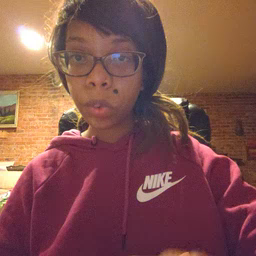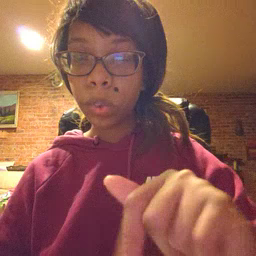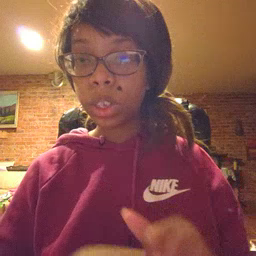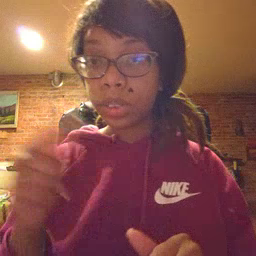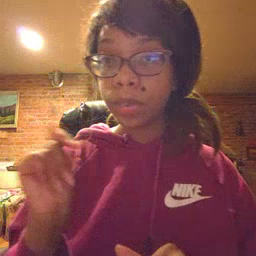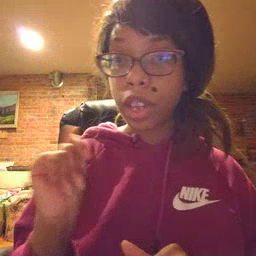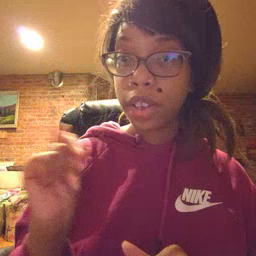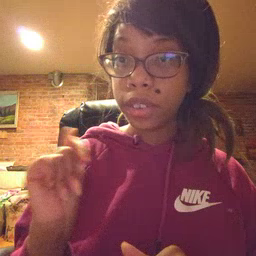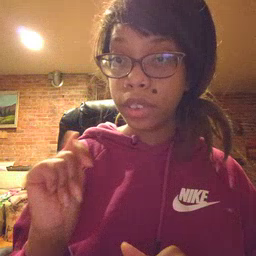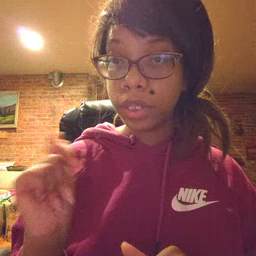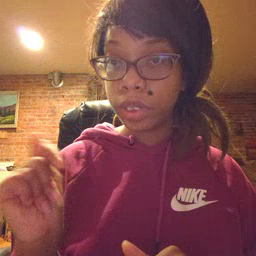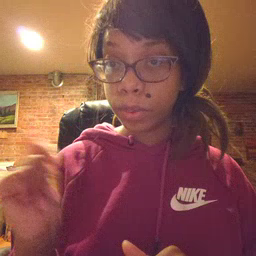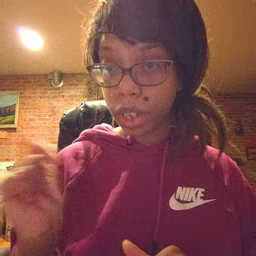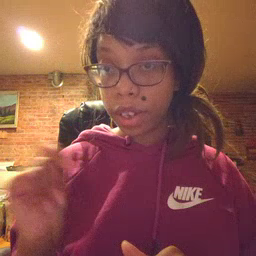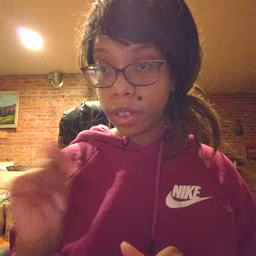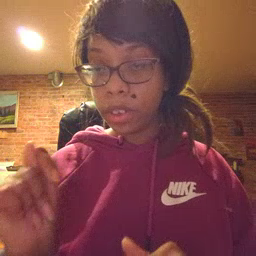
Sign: potty